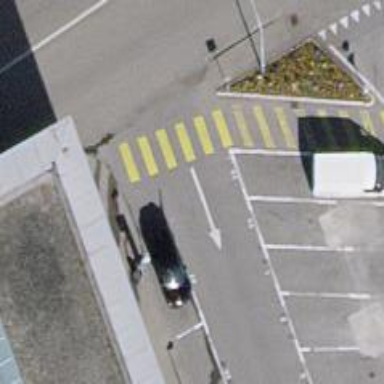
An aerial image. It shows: Asphalt footway with marked crossing.